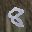
Label: 8